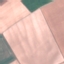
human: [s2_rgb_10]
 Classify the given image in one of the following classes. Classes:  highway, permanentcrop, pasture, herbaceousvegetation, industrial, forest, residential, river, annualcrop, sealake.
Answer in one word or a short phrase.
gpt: AnnualCrop